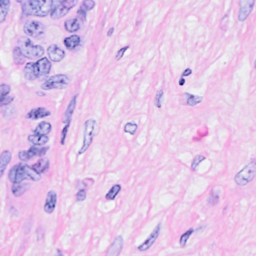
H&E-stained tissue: Breast